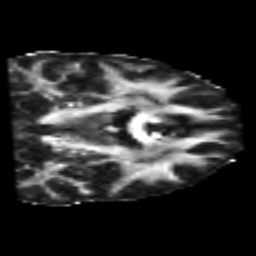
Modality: FA
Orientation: coronal
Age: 26
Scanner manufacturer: philips
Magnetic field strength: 3 T
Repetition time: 8.56 s
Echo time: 0.1273 s